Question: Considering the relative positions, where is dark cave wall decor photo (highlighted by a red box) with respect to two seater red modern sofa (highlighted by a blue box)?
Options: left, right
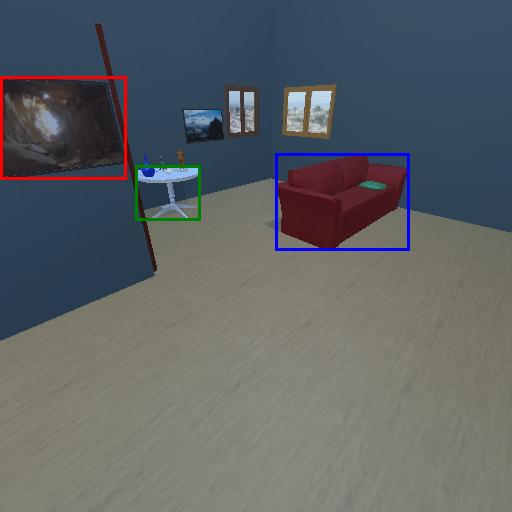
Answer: left